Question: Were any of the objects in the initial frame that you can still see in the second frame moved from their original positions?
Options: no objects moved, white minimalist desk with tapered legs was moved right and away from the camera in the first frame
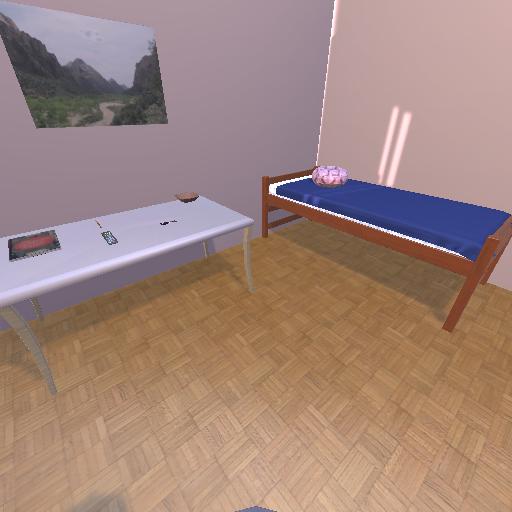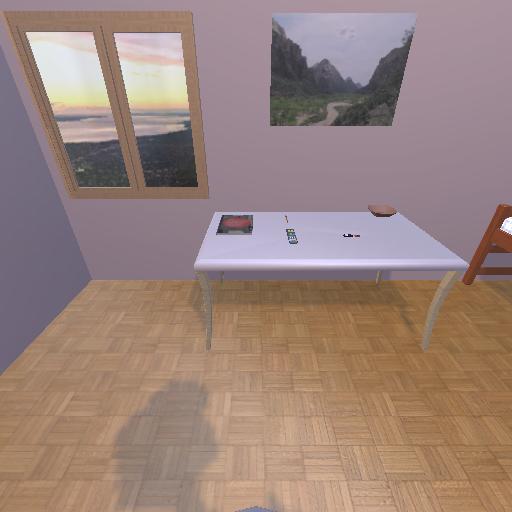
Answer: no objects moved